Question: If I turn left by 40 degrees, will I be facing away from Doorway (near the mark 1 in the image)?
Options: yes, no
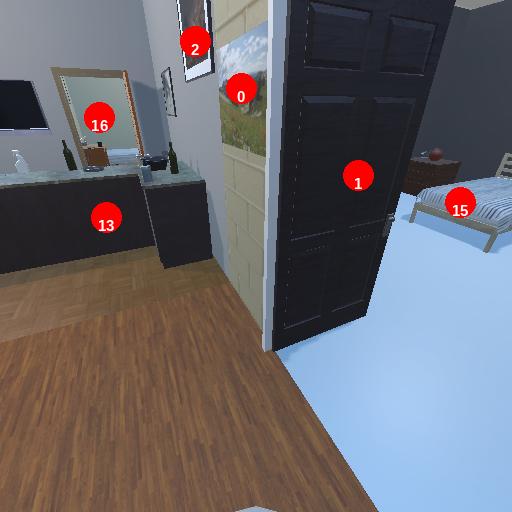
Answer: yes